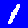
Digit: 1